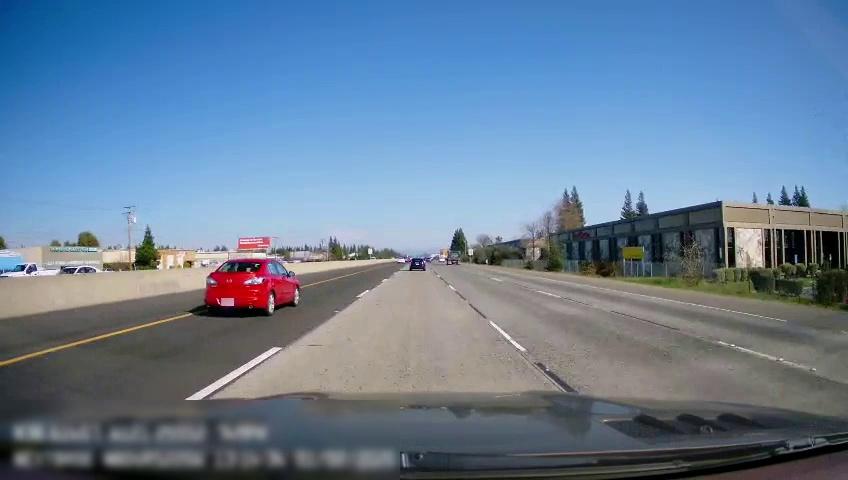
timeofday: Day
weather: Sunny
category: Vehicles | Truck
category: Vehicles | Car
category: Drivable Space
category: Vehicles | Truck
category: Vehicles | Car
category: Vehicles | Car
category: Lanes | Alternate Lane
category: Lanes | Alternate Lane
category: Lanes | Current Lane
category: Lanes | Current Lane
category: Lanes | Alternate Lane